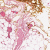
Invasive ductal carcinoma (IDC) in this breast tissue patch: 0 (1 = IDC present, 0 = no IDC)